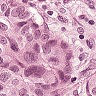
Metastatic tissue present: yes